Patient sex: M
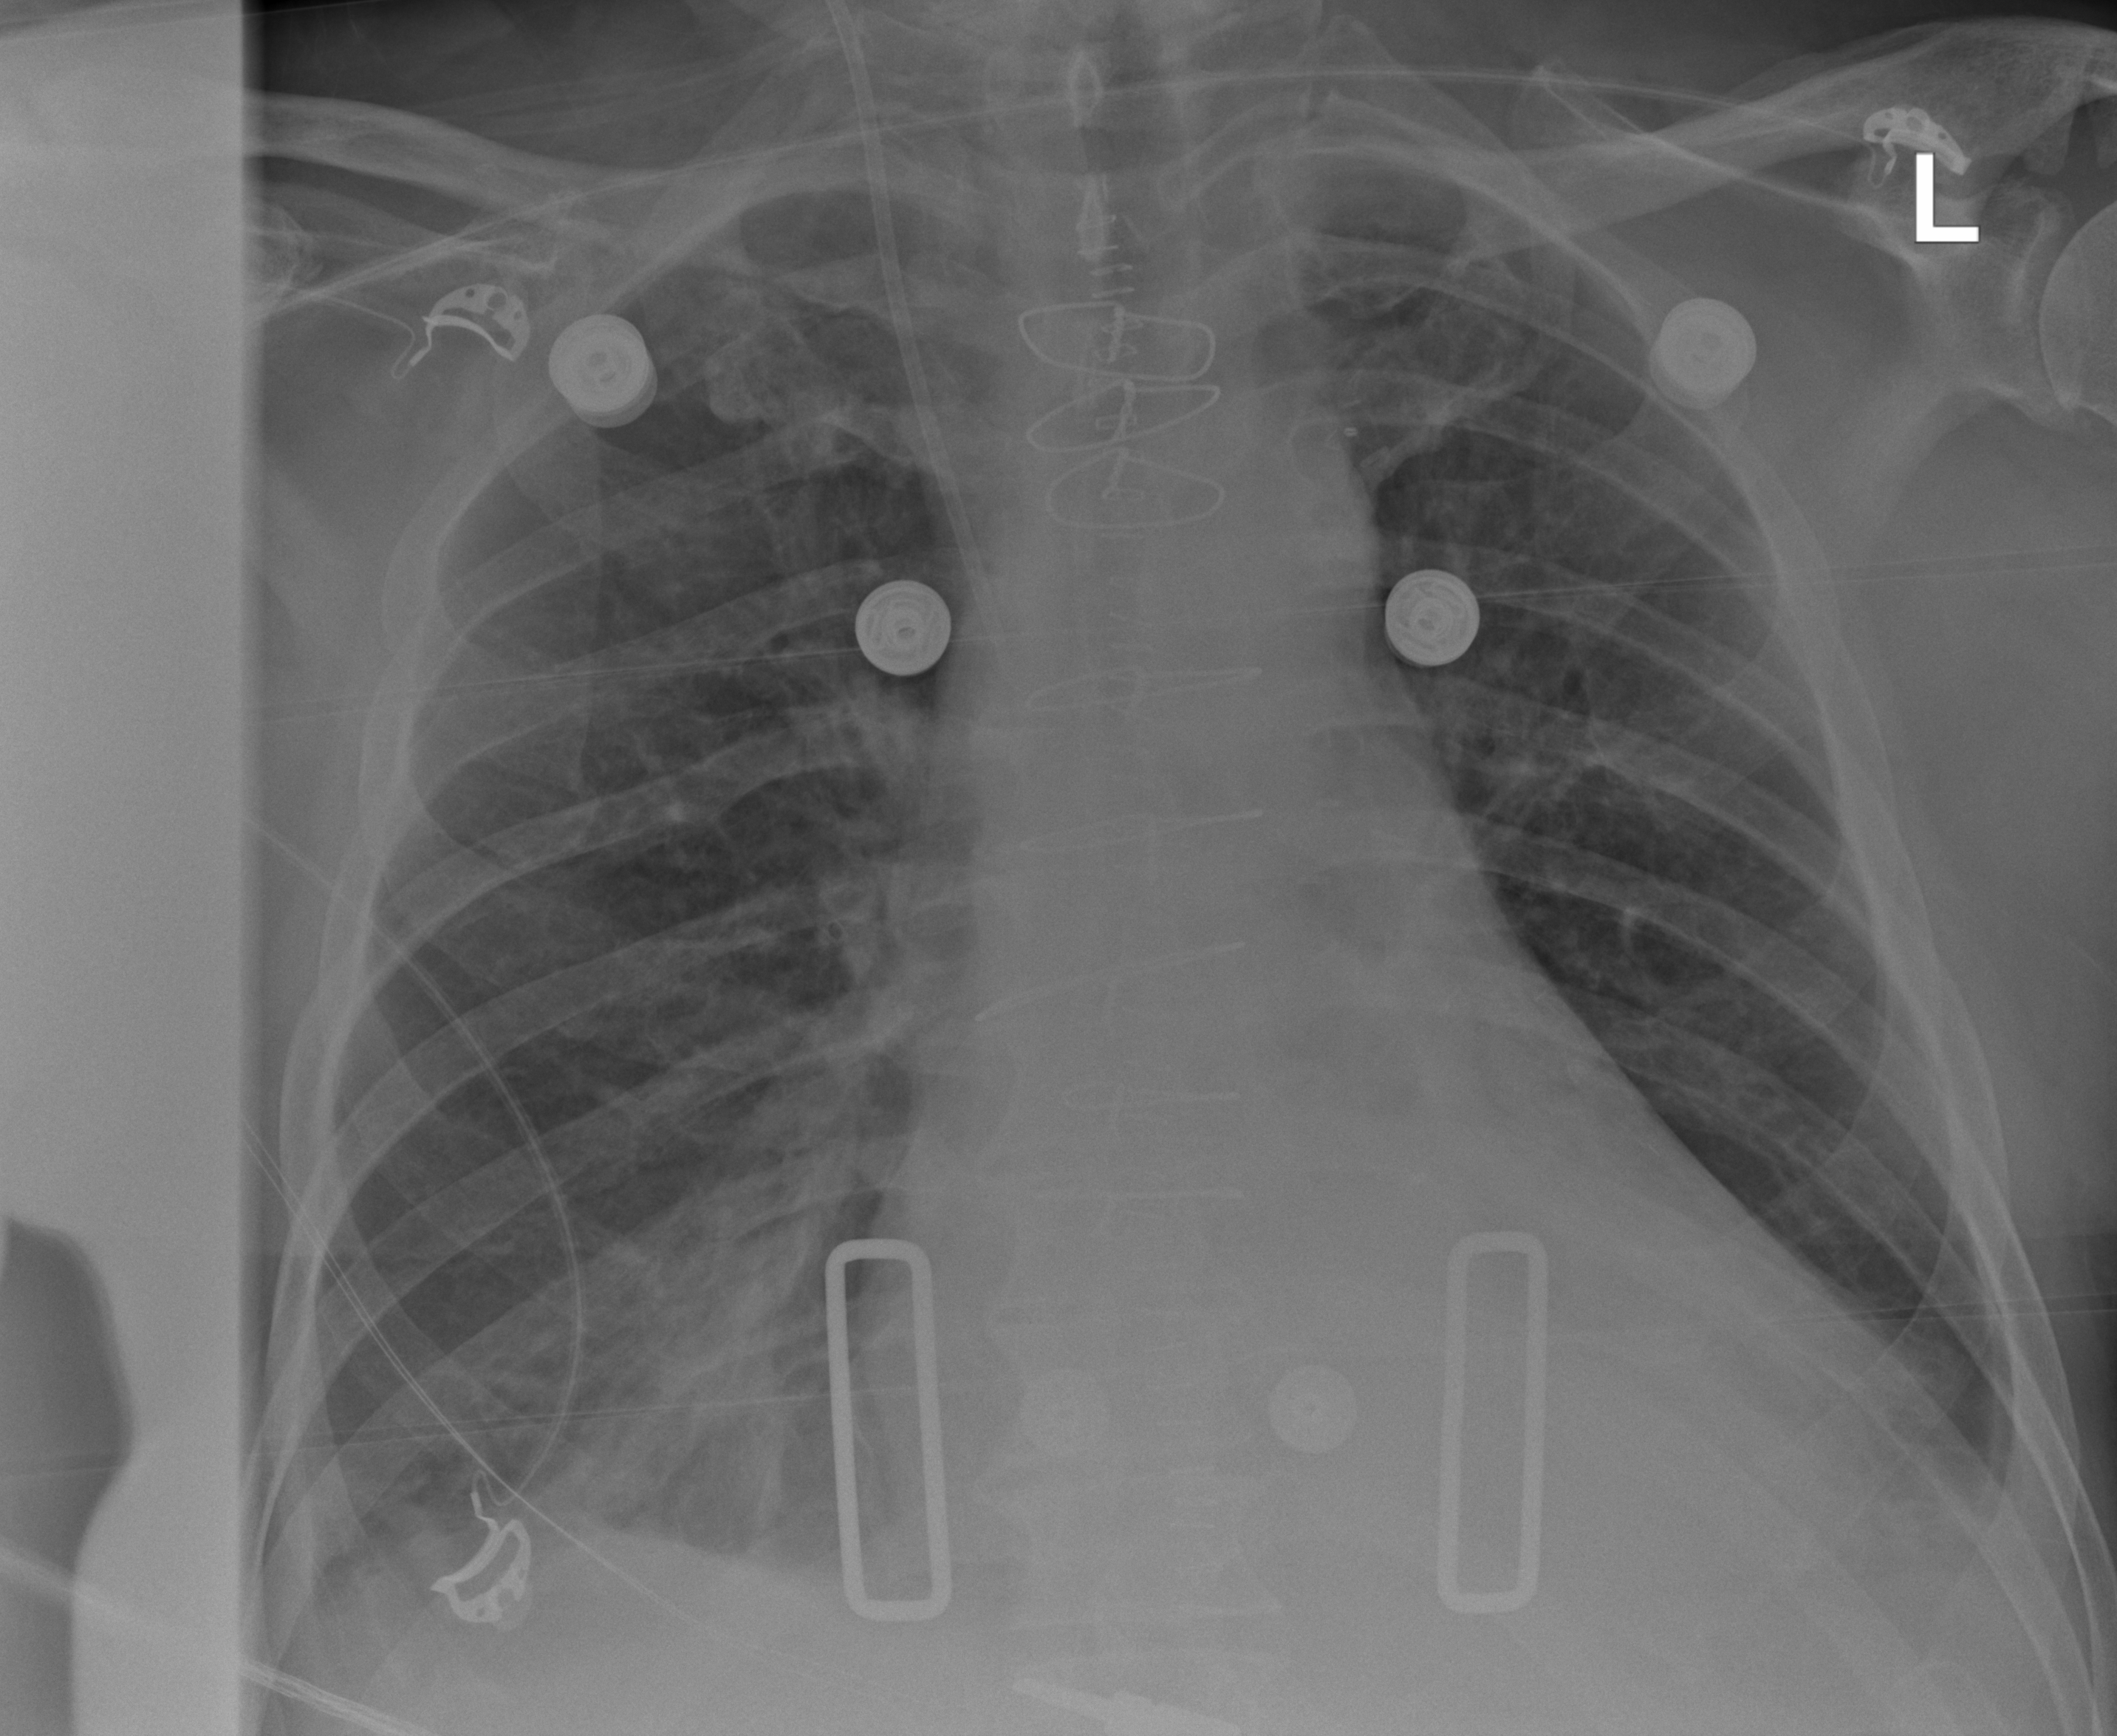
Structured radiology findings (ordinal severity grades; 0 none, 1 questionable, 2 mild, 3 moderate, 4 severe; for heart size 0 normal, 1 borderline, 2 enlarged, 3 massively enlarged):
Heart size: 2
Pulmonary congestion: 0
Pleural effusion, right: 2
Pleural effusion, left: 2
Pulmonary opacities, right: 2
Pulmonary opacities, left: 0
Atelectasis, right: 2
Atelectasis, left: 2